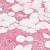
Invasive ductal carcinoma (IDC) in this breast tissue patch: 0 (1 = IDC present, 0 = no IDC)